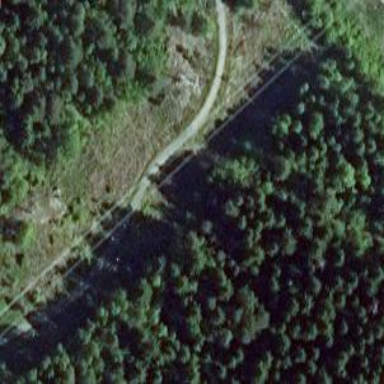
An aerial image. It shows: Nordic footway groomed for classic and skating cross-country skiing.